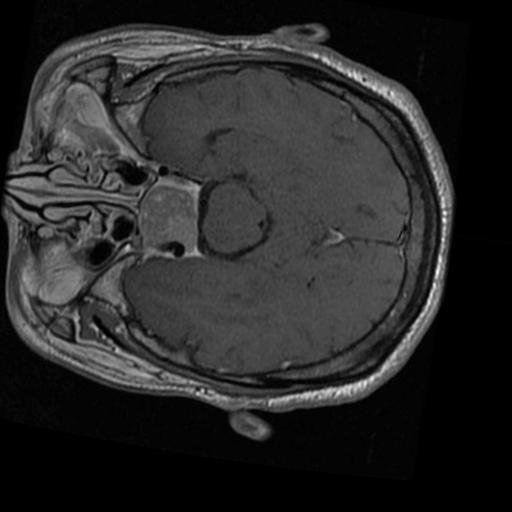
Label: brain_tumor